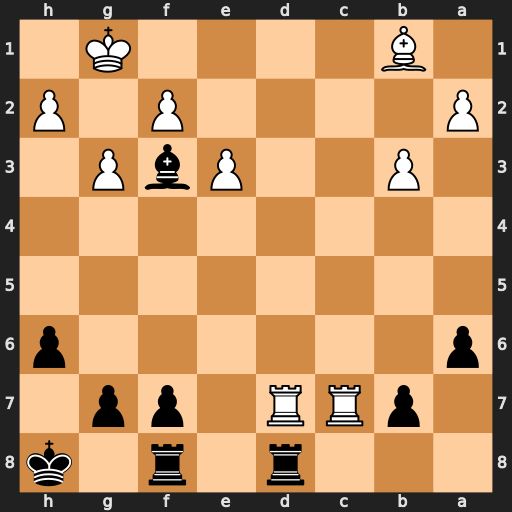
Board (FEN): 3r1r1k/1pRR1pp1/p6p/8/8/1P2PbP1/P4P1P/1B4K1
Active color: b
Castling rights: -
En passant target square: -
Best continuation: Rxd7 Rxd7 Rc8